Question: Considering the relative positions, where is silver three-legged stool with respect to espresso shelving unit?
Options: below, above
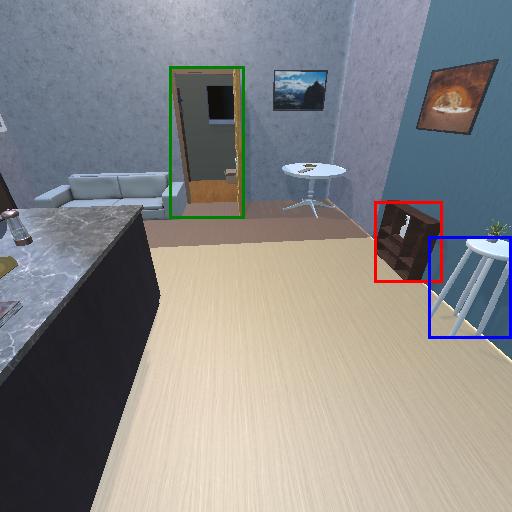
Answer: below